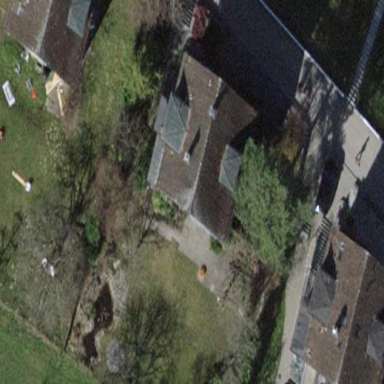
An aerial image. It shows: Building with gabled roof.